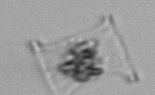
Label: Eucampia